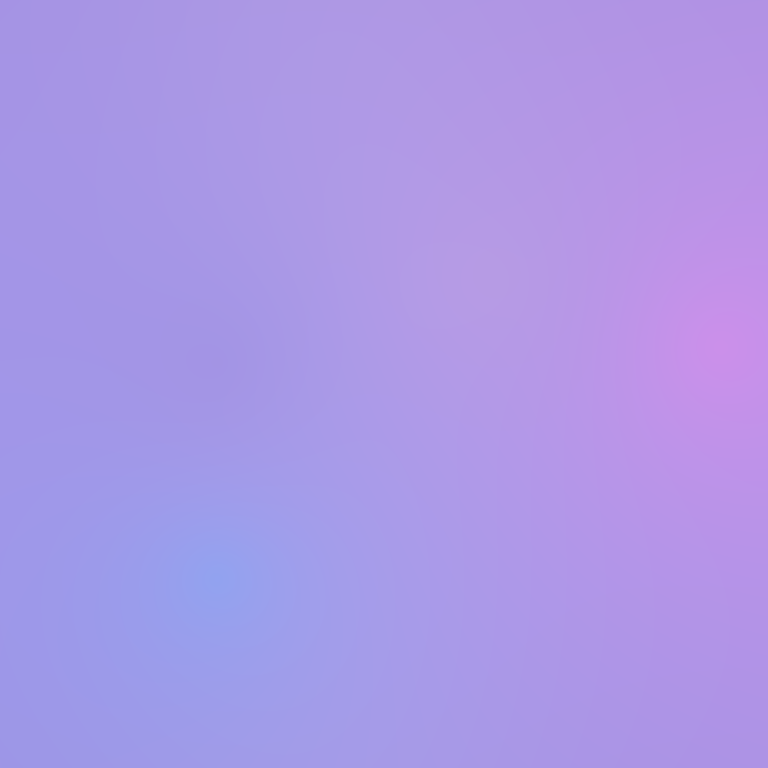
Abstract light effect, smooth gradient from soft lavender to gentle pink, serene atmosphere, diffuse glow, no room, no furniture, no objects.